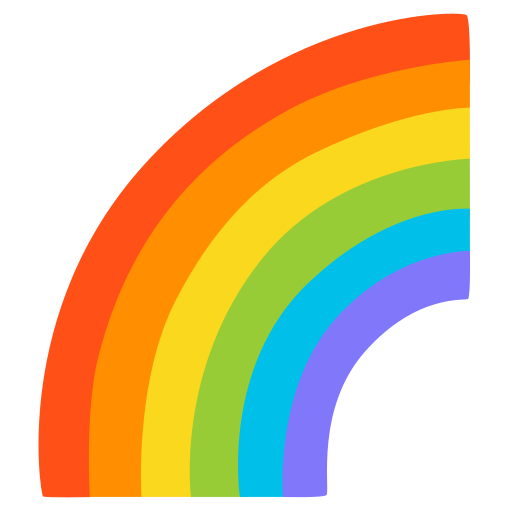
Emoji: 🌈